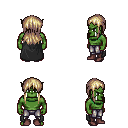
a pixel art fantasy rpg character, male body template, orc, green skin, black cape, metal pants, white blonde unkempt hairstyle, maroon shoes, four views (front, back, left, right), 2x2 character sprite sheet, small pixel art, hard edges, no anti-aliasing